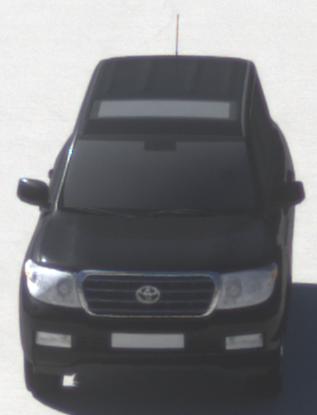
Make: Toyota
Model: Land Cruiser V8 4.7
Detailed model: Land Cruiser V8 (J20)
Model produced from: 2008/03
Model produced until: 2009/11
Doors: 5
Color: black
Road condition: dry road
Daytime: morning or afternoon
Contrast: high contrast